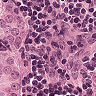
Metastatic tissue present: yes